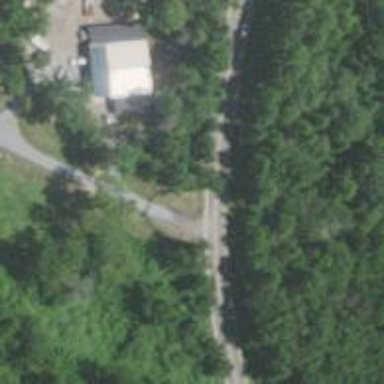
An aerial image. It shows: Driveway leading to service road.